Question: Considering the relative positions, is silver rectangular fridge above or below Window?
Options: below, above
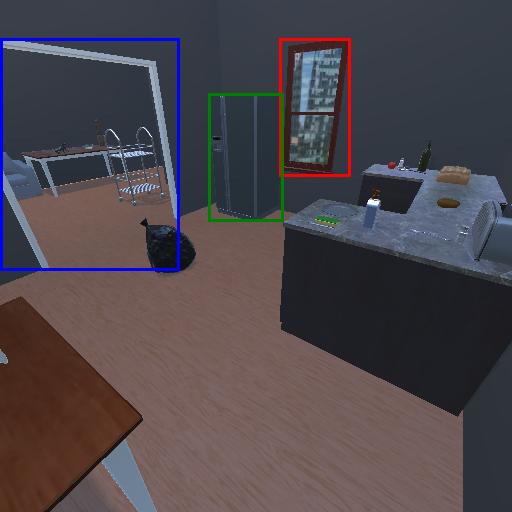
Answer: below